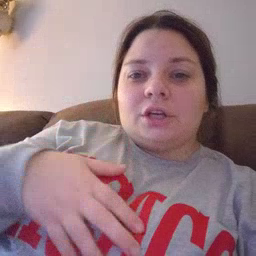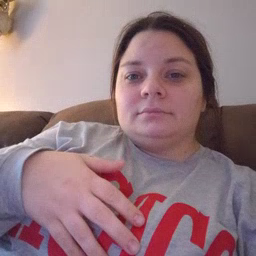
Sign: tiger